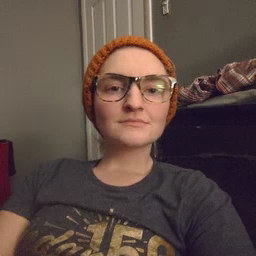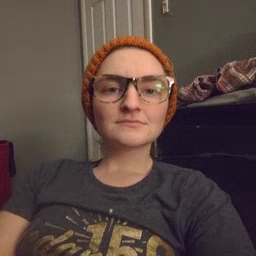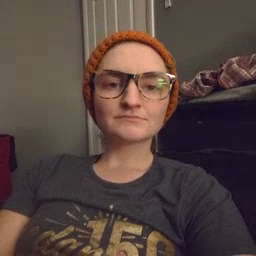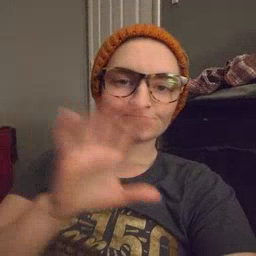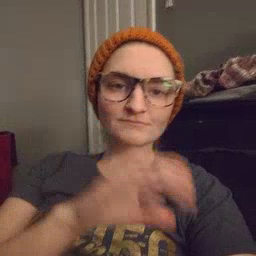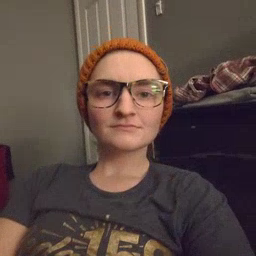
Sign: cloud